Question: Because it is hard to connect 'maven.org' in China , I can't not install 'mmlspark' by
'''
pyspark --packages com.microsoft.ml.spark:mmlspark_2.11:1.0.0-rc1 --repositories=https://mmlspark.azureedge.net/maven
'''
Would got
'''
:::: ERRORS
Server access error at url https://repo1.maven.org/maven2/com/microsoft/ml/lightgbm/lightgbmlib/2.3.100/lightgbmlib-2.3.100.pom (java.net.ConnectException: Connection timed out (Connection timed out))
Server access error at url https://repo1.maven.org/maven2/com/microsoft/ml/lightgbm/lightgbmlib/2.3.100/lightgbmlib-2.3.100.jar (java.net.ConnectException: Connection timed out (Connection timed out))
:: USE VERBOSE OR DEBUG MESSAGE LEVEL FOR MORE DETAILS
Exception in thread "main" java.lang.RuntimeException: [unresolved dependency: com.microsoft.ml.lightgbm#lightgbmlib;2.3.100: not found, download failed: com.microsoft.ml.spark#mmlspark_2.11;1.0.0-rc1!mmlspark_2.11.jar, download failed: org.scalatest#scalatest_2.11;3.0.5!scalatest_2.11.jar(bundle), download failed: com.microsoft.cntk#cntk;2.4!cntk.jar, download failed: org.openpnp#opencv;3.2.0-1!opencv.jar(bundle)]
at org.apache.spark.deploy.SparkSubmitUtils$.resolveMavenCoordinates(SparkSubmit.scala:1308)
at org.apache.spark.deploy.DependencyUtils$.resolveMavenDependencies(DependencyUtils.scala:54)
at org.apache.spark.deploy.SparkSubmit.prepareSubmitEnvironment(SparkSubmit.scala:315)
at org.apache.spark.deploy.SparkSubmit.submit(SparkSubmit.scala:143)
at org.apache.spark.deploy.SparkSubmit.doSubmit(SparkSubmit.scala:86)
at org.apache.spark.deploy.SparkSubmit$$anon$2.doSubmit(SparkSubmit.scala:926)
at org.apache.spark.deploy.SparkSubmit$.main(SparkSubmit.scala:935)
at org.apache.spark.deploy.SparkSubmit.main(SparkSubmit.scala)
[TerminalIPythonApp] WARNING | Unknown error in handling PYTHONSTARTUP file /opt/cloudera/parcels/CDH-6.2.0-1.cdh6.2.0.p0.967373/lib/spark/python/pyspark/shell.py:
'''
## Try installation manually
I have an amazon ec2 instance , it can access the 'maven.org' , I downloaded all packages and copy to local CDH cluster , path '/opt/cloudera/parcels/CDH/lib/spark/jars/mmlspark_jars/' ,
And set config :
First
spark-defaults.conf:
'''
spark.driver.extraClassPath=/opt/cloudera/parcels/CDH/lib/spark/jars/mmlspark_jars/*
spark.executor.extraClassPath=/opt/cloudera/parcels/CDH/lib/spark/jars/mmlspark_jars/*
'''
Second:
spark-env.sh:
'''
export SPARK_CLASSPATH=/opt/cloudera/parcels/CDH/lib/spark/jars/mmlspark_jars/*:$SPARK_CLASSPATH
'''
Can see jar be loaded

But 'import mmlspark' still 'ModuleNotFoundError: No module named 'mmlspark''
## With some effort
I found: extract mmlspark.jar, zip mmlspark inside the folder and put to hdfs( hdfs://test/mmlspark.zip ), load this '.zip' in pyfiles (--py-files hdfs://test/mmlspark.zip ), Can make import mmlspark success .
I start a pyspark shell with jar dependencies and mmlspark.zip :
'''
pyspark --jars "/user/spark/mmlspark_jars/com.github.vowpalwabbit_vw-jni-8.7.0.3.jar,/user/spark/mmlspark_jars/com.jcraft_jsch-0.1.54.jar,/user/spark/mmlspark_jars/com.microsoft.cntk_cntk-2.4.jar,/user/spark/mmlspark_jars/com.microsoft.ml.lightgbm_lightgbmlib-2.3.100.jar,/user/spark/mmlspark_jars/com.microsoft.ml.spark_mmlspark_2.11-1.0.0-rc1.jar,/user/spark/mmlspark_jars/commons-codec_commons-codec-1.10.jar,/user/spark/mmlspark_jars/commons-logging_commons-logging-1.2.jar,/user/spark/mmlspark_jars/io.spray_spray-json_2.11-1.3.2.jar,/user/spark/mmlspark_jars/org.apache.httpcomponents_httpclient-4.5.6.jar,/user/spark/mmlspark_jars/org.apache.httpcomponents_httpcore-4.4.10.jar,/user/spark/mmlspark_jars/org.openpnp_opencv-3.2.0-1.jar,/user/spark/mmlspark_jars/org.scala-lang.modules_scala-xml_2.11-1.0.6.jar,/user/spark/mmlspark_jars/org.scala-lang_scala-reflect-2.11.12.jar,/user/spark/mmlspark_jars/org.scalactic_scalactic_2.11-3.0.5.jar,/user/spark/mmlspark_jars/org.scalatest_scalatest_2.11-3.0.5.jar" --py-files hdfs://test/mmlspark.zip
'''
## Test code
'''
from sklearn import datasets
iris = datasets.load_iris()
X = iris.data
Y = iris.target
df = np.column_stack([X,Y])
df = pd.DataFrame(df)
df.columns = ['f1', 'f2', 'f3', 'f4', 'label']
feature_cols = ['f1', 'f2', 'f3', 'f4']
df = spark.createDataFrame(df)
from pyspark.ml.feature import VectorAssembler
vec_assembler = VectorAssembler(inputCols=feature_cols, outputCol='features')
df1 = vec_assembler.transform(df)
from mmlspark.lightgbm import LightGBMRegressor
model = LightGBMRegressor(objective='quantile',
alpha=0.2,
learningRate=0.3,
numLeaves=31,
featuresCol='features',
labelCol='label').fit(df1)
'''
## ERROR
'''
Py---------------------------------------------------------------------------
Py4JJavaError Traceback (most recent call last)
<ipython-input-55-fe341b86ea18> in <module>
18 numLeaves=31,
19 featuresCol='features',
---> 20 labelCol='label').fit(df1)
/opt/cloudera/parcels/CDH/lib/spark/python/pyspark/ml/base.py in fit(self, dataset, params)
130 return self.co(params)._fit(dataset)
131 else:
--> 132 return self._fit(dataset)
133 else:
134 raise ValueError("Params must be either a param map or a list/tuple of param maps, "
/opt/cloudera/parcels/CDH/lib/spark/python/pyspark/ml/wrapper.py in _fit(self, dataset)
293
294 def _fit(self, dataset):
--> 295 java_model = self._fit_java(dataset)
296 model = self._create_model(java_model)
297 return self._copyValues(model)
/opt/cloudera/parcels/CDH/lib/spark/python/pyspark/ml/wrapper.py in _fit_java(self, dataset)
289 :return: fitted Java model
290 """
--> 291 self._transfer_params_to_java()
292 return self._java_obj.fit(dataset._jdf)
293
/opt/cloudera/parcels/CDH/lib/spark/python/pyspark/ml/wrapper.py in _transfer_params_to_java(self)
125 self._java_obj.set(pair)
126 if self.hasDefault(param):
--> 127 pair = self._make_java_param_pair(param, self._defaultParamMap[param])
128 pair_defaults.append(pair)
129 if len(pair_defaults) > 0:
/opt/cloudera/parcels/CDH/lib/spark/python/pyspark/ml/wrapper.py in _make_java_param_pair(self, param, value)
111 sc = SparkContext._active_spark_context
112 param = self._resolveParam(param)
--> 113 java_param = self._java_obj.getParam(param.name)
114 java_value = _py2java(sc, value)
115 return java_param.w(java_value)
/opt/cloudera/parcels/CDH/lib/spark/python/lib/py4j-0.10.7-src.zip/py4j/java_gateway.py in __call__(self, *args)
1255 answer = self.gateway_client.send_command(command)
1256 return_value = get_return_value(
-> 1257 answer, self.gateway_client, self.target_id, self.name)
1258
1259 for temp_arg in temp_args:
/opt/cloudera/parcels/CDH/lib/spark/python/pyspark/sql/utils.py in deco(*a, **kw)
61 def deco(*a, **kw):
62 try:
---> 63 return f(*a, **kw)
64 except py4j.protocol.4JJavaError as e:
65 s = e.java_exception.toString()
/opt/cloudera/parcels/CDH/lib/spark/python/lib/py4j-0.10.7-src.zip/py4j/protocol.py in get_return_value(answer, gateway_client, target_id, name)
326 raise Py4JJavaError(
327 "An error occurred while calling {0}{1}{2}.
".
--> 328 format(target_id, ".", name), value)
329 else:
330 raise Py4JError(
Py4JJavaError: An error occurred while calling o1298.getParam.
: java.util.NoSuchElementException: Param metric does not exist.
at org.apache.spark.ml.param.Params$$anonfun$getParam$2.apply(params.scala:729)
at org.apache.spark.ml.param.Params$$anonfun$getParam$2.apply(params.scala:729)
at scala.Option.getOrElse(Option.scala:121)
at org.apache.spark.ml.param.Params$class.getParam(params.scala:728)
at org.apache.spark.ml.PipelineStage.getParam(Pipeline.scala:42)
at sun.reflect.GeneratedMethodAccessor15.invoke(Unknown Source)
at sun.reflect.DelegatingMethodAccessorImpl.invoke(DelegatingMethodAccessorImpl.java:43)
at java.lang.reflect.Method.invoke(Method.java:498)
at py4j.reflection.MethodInvoker.invoke(MethodInvoker.java:244)
at py4j.reflection.ReflectionEngine.invoke(ReflectionEngine.java:357)
at py4j.Gateway.invoke(Gateway.java:282)
at py4j.commands.AbstractCommand.invokeMethod(AbstractCommand.java:132)
at py4j.commands.CallCommand.execute(CallCommand.java:79)
at py4j.GatewayConnection.run(GatewayConnection.java:238)
at java.lang.Thread.run(Thread.java:748)
py
'''
Here, I think this error is because mmlspark python port can not load the jar , which causes Py4JJavaError. But I have no idea, I have done everything I know .
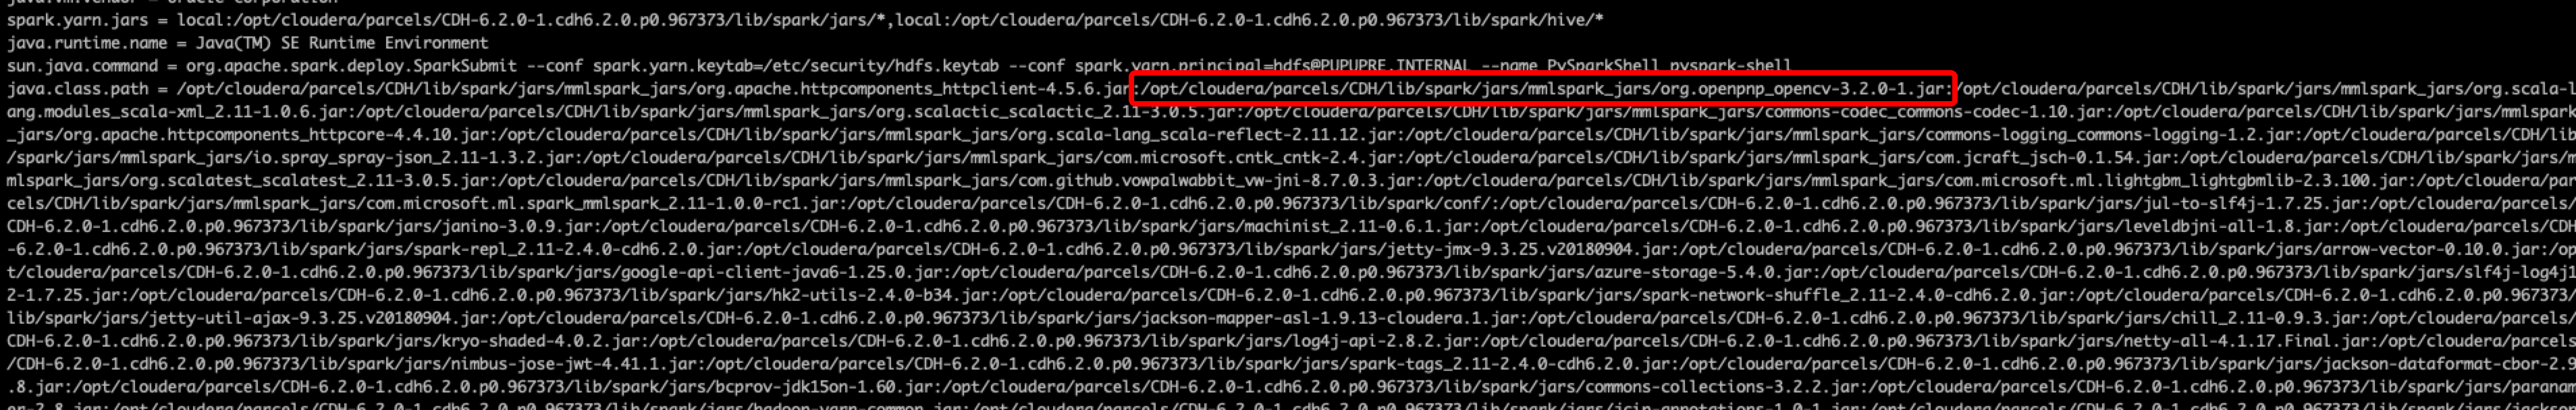
Answer: Finally I got it around.
The key is pass '.jar' to 'pyFiles', this is very surprise me that python can read '.jar' .
bash:
'''
pyspark --master yarn --conf spark.submit.pyFiles=hdfs://pupuxdc/user/spark/mmlspark_jars/...... .jar --conf spark.yarn.dist.jars=hdfs://pupuxdc/user/spark/mmlspark_jars/...... .jar
'''
pyspark code:
'''
spark_builder = (
SparkSession
.builder
.config("spark.port.maxRetries", 100)
.appName(app_name))
spark = spark_builder.getOrCreate()
jar_files = [...]
for i in jar_files:
spark.sparkContext.addPyFile(i)
'''
Notice, '.config('spark.submit.pyFiles=hdfs://pupuxdc/user/spark/mmlspark_jars/...... .jar')' doesn't take effect .